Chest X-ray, PA view. Patient: 85 years old, sex M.
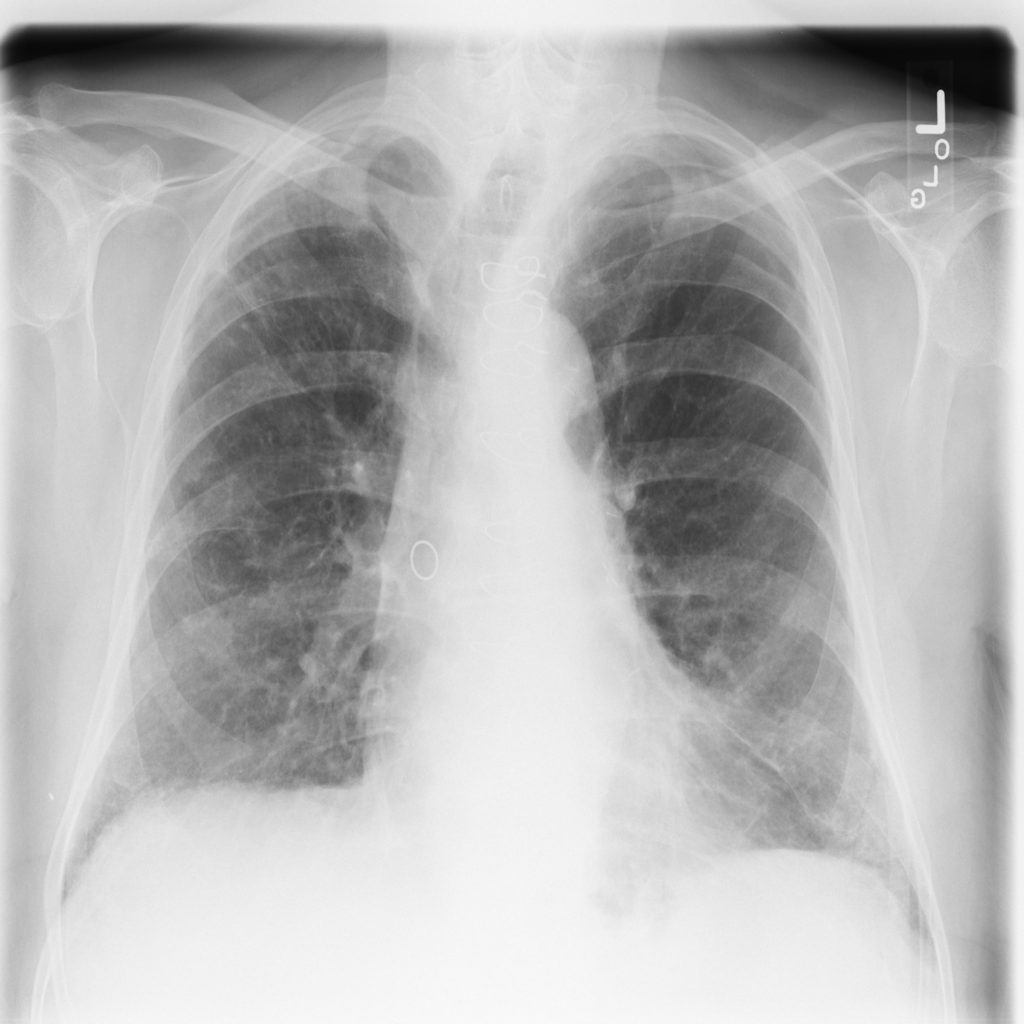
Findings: Fibrosis